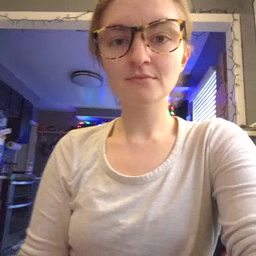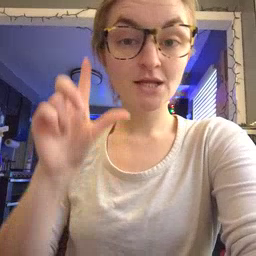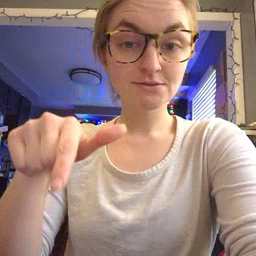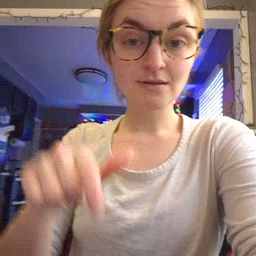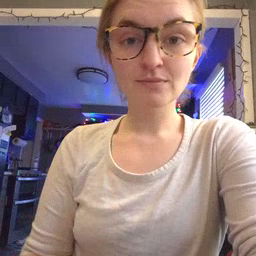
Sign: later